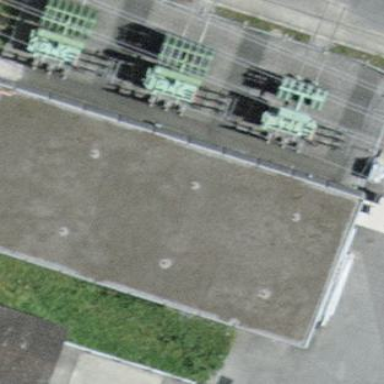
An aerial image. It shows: Building housing switchgear for power distribution.